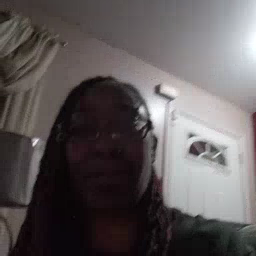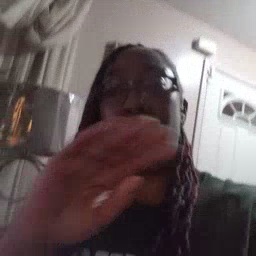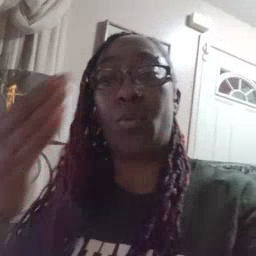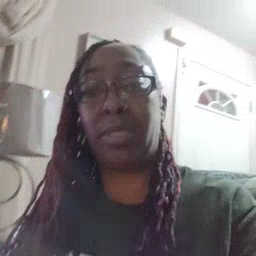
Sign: open